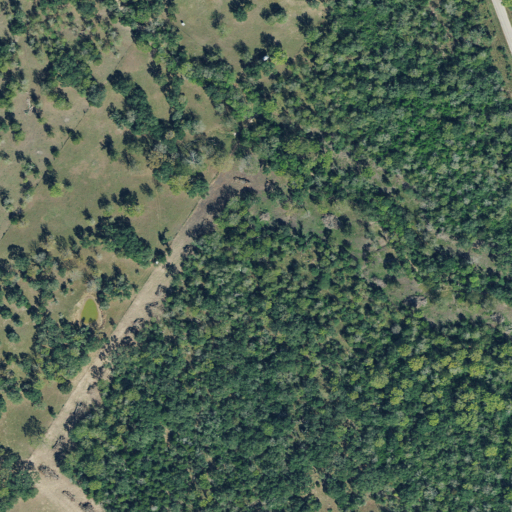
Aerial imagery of valley in Texas named Petty Hollow containing evergreen forest, deciduous forest, mixed forest, woody wetlands, pasture, grassland, open development, and shrub